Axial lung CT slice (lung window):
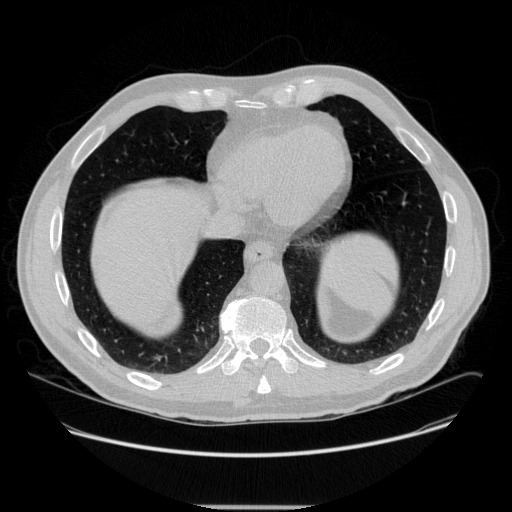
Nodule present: no